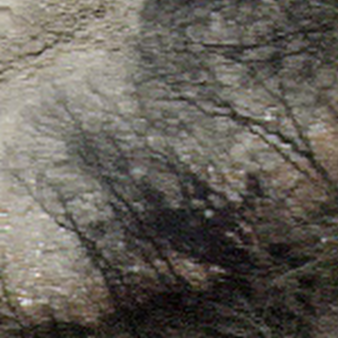
Label: other